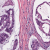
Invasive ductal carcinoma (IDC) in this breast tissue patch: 1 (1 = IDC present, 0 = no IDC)